Question: I've following database schema -

Now department, year and division tables are already filled with information.
I now need to insert student data. Student data is to be imported from xls file (importing and parsing part is done). As you can see in schema, columns from 'student_data' table refers to 'year_id', 'department_di' and 'division_id'. So while inserting I need their ID field as xls has respective name values.
So I've to fetch respective ID depending upon column value for each student. So this introduces 3 queries to be fired for inserting one record in student table. Like this -
'''
forloop(...):
$studentData = new Entities\StudentData();
$year = $this->em->getRepository("Entities\Year")->findBy(array('year_name' => $this->year[$i]));
$department = $this->em->getRepository("Entities\Department")->findBy(array('department_name' => $this->branch[$i]));
$division = $this->em->getRepository("Entities\Division")->findBy(array('division_name'=>$this->division[$i]));
$studentData->setYear($year[0]);
$studentData->setDepartment($department[0]);
$studentData->setDivision($division[0]);
//other data
.
.
.
.
.
$this->em->persist($studentData);
endforloop();
$this->em->flush();
$this->em->clear();
'''
As you can see, I've to get ID withing loop for each dept, year and division. Suppose I'm importing 100 student list, so it ultimately runs 300 queries just to fetch those 3 ID fields.
Can I get IDs for year, department and division from their name directly while inserting data ?
I'm new to doctrine to I don't know how to go about that.
---
If question is unclear please let me know. I can update it with more details or restructure it.
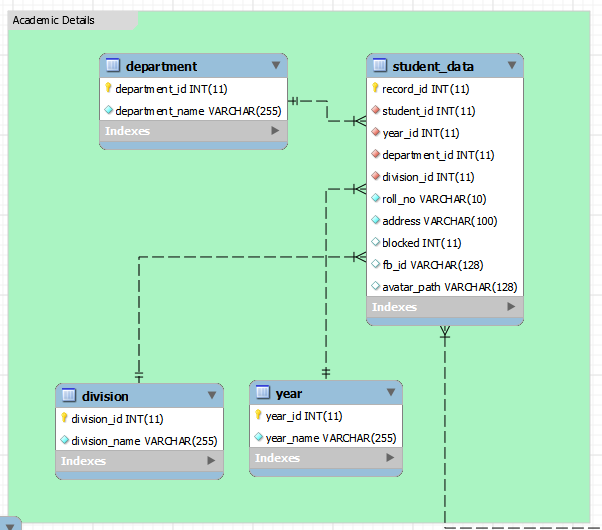
Answer: You could optimize your process without using Doctrine's result caches:
First create a map of years to their ids like so:
'''
$yearsMap = array();
$q = $em->createQuery('SELECT y.id, y.year_name FROM Entities\Year y');
foreach ($q->getScalarResult() as $row) {
$yearsMap[$row['year_name']] = $row['id'];
}
'''
Also create a map of departments to their ids, and division to their ids.
This will result in 3 (light) queries.
The best place to put this code is in a (custom) repository.
Next you can run your loop, but "get" the actual entities like this:
'''
$year = $this->em->getReference('Entities\Year', $yearsMap[$this->year[$i]]);
$department = $this->em->getReference('Entities\Department', $departmentsMap[$this->branch[$i]]);
$division = $this->em->getReference('Entities\Division', $divisionsMap[$this->division[$i]]);
'''
I say "get", because 'getReference()' actually creates a proxy (unless it was already loaded by the entity-manager, but in this case it probably isn't). That proxy won't be loaded yet, so no queries are performed here.
The rest of your code doesn't need changes.
Now when 'flush()' is called, Doctrine will load each distinct year/department/division only once. This could still result in a few queries, depending on how many years/departments/divisions are used. So if all 100 students use different years/departments/divisions, you'll end up with 403 queries (3 for the maps, 300 for loading proxies, 100 for inserting students). But if all 100 students use the same year/department/division, you'll end up with only 106 queries (3 for the maps, 3 for loading proxies, 100 for inserting students).
Another way to go is to use the names you've gathered to fetch all the entities you need:
'''
$q = $em->createQuery('SELECT y FROM Entities\Year y INDEX BY y.year_name WHERE y.year_name IN(:years)');
$q->setParameter('years', $yearNames);
$yearsMap = $q->getResult();
'''
You now have all Year entities you need with only 1 query. You can do the same for departments and divisions.
Also note the 'INDEX BY' in the DQL statement: This will make sure you'll get an array with 'year_name' as key and the entity as value. You can use this straight away in your loop like so:
'''
$year = $yearsMap[$this->year[$i]];
$department = $departmentsMap[$this->branch[$i]];
$division = $divisionsMap[$this->division[$i]];
'''
The end result for 100 students will always be 103 queries (3 for the maps, 100 for inserting students).
When you need to run this loop relatively often and it strains the database, it's wise to use Doctrine's <URL>. A couple of things to note though:
'getReference()' doesn't support result caches (yet), and result caches aren't used automatically. So I suggest you put something like this in a repository:
'''
public function findOneYearByName($name)
{
$q = $em->createQuery('SELECT y FROM Entities\Year y WHERE y.year_name = :year');
$q->setParameter('year', $name);
$q->useResultCache(true);
return $q->getSingleResult();
}
'''
You'd probably want to configure the result cache, see the <URL> about that.
Another note is that the result cache will cache the result fetched from the database, before it's hydrated. So even when using result caches, the actual entities are hydrated every time. I therefor still recommend to use maps, but implemented slightly different:
'''
$yearsMap = array();
$departmentsMap = array();
$divisionsMap = array();
forloop (...):
if (!isset($yearsMap[$this->year[$i]])) {
$yearsMap[$this->year[$i]] = $this->em->getRepository('Entities\Year')->findOneYearByName($this->year[$i]);
}
if (!isset($departmentsMap[$this->branch[$i]])) {
$departmentsMap[$this->branch[$i]] = $this->em->getRepository('Entities\Department')->findOneDepartmentByName($this->branch[$i]);
}
if (!isset($divisionsMap[$this->division[$i]])) {
$divisionsMap[$this->division[$i]] = $this->em->getRepository('Entities\Division')->findOneDivisionByName($this->division[$i]);
}
$year = $yearsMap[$this->year[$i]];
$department = $departmentsMap[$this->branch[$i]];
$division = $divisionsMap[$this->division[$i]];
'''
This will make sure each distinct year/department/division is hydrated only once.
PS: Using a result cache for "Optimize another way" won't work as efficient, because the names of the years/departments/divisions are likely to be different each time you run your loop. With every change of the names the queries change, and cached results can't be used.
> Can I get IDs for year, department and division from their name directly while inserting data?
You can, but you won't be using the ORM, but only DBAL. You basically do this:
'''
$connection = $em->getConnection();
$statement = $conn->executeQuery('insert query', array('parameter1', 'etc'));
$statement->execute();
'''
I doubt this will be more efficient, because MySQL (or whatever vendor you're using) will still perform those 3 (sub)queries for every insert, they just don't "go over the wire". And you don't get any help from the ORM, like managing associations, etc.
Still, you can find everything on the subject <URL>.